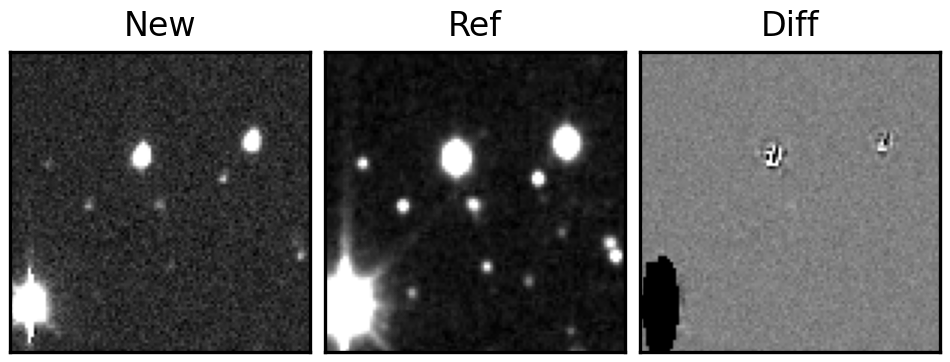
Label: real